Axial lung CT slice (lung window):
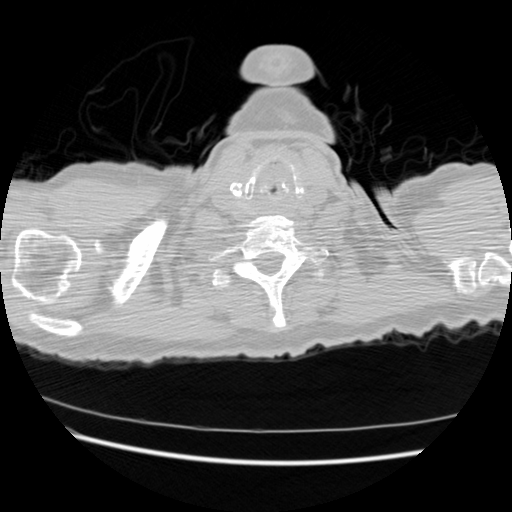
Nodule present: no